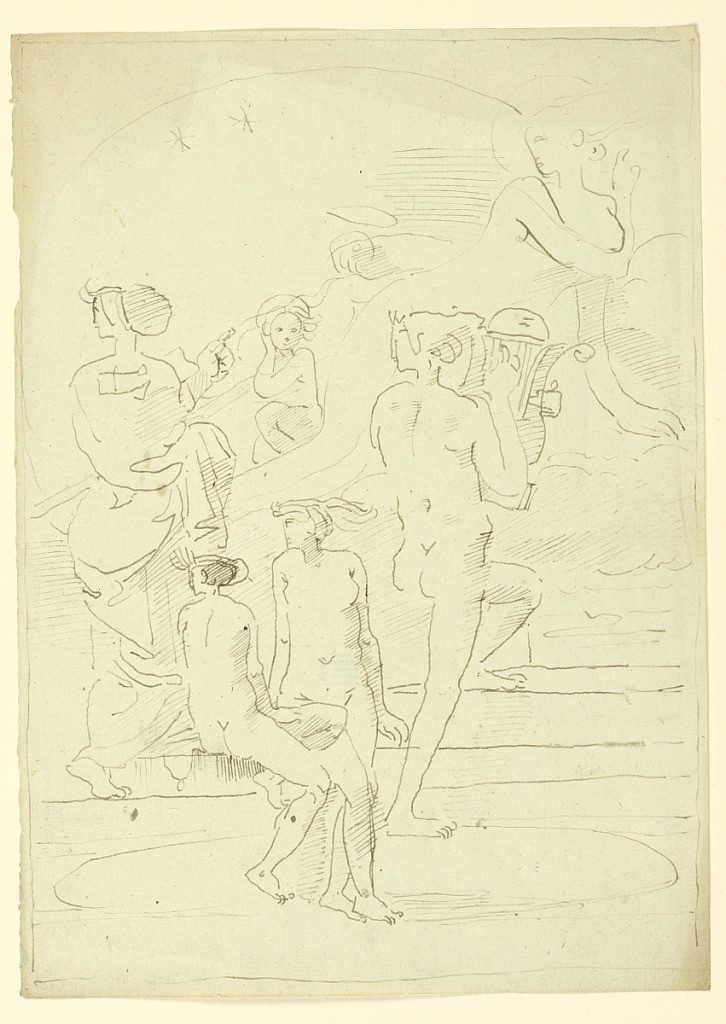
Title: Composition Including Pagan and Christian Elements
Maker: Fortunato Duranti, Italian, 1787 - 1863
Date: ca. 1825
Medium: Pen and bistre ink on paper
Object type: Drawing
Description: Seated and standing on steps in the foreground are a group of four classical figures, three of them nude. Figure at right plays the lyre. Within the haze of clouds, in the background, are two figures with haloes.